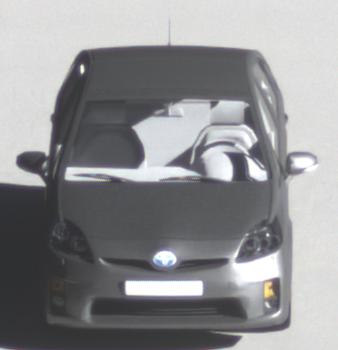
Make: Toyota
Model: Prius 1.5 Hybrid
Detailed model: Prius (HW2)
Model produced from: 2006/03
Model produced until: 2009/06
Doors: 5
Color: gray
Road condition: dry road
Daytime: morning or afternoon
Contrast: high contrast